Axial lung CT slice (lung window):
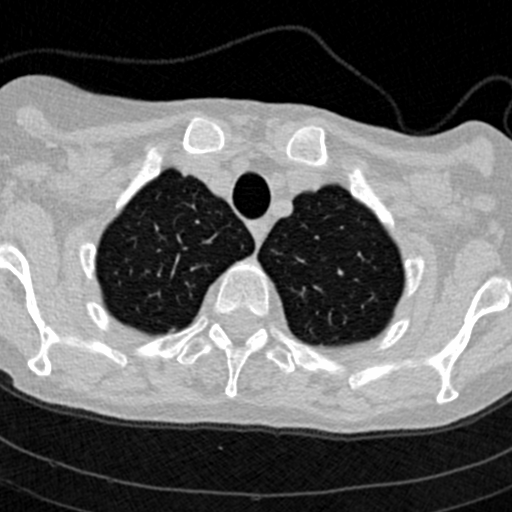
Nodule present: no